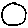
Label: circle